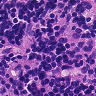
Metastatic tissue present: no